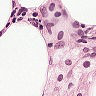
Metastatic tissue present: no